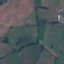
Land use / land cover class: Pasture